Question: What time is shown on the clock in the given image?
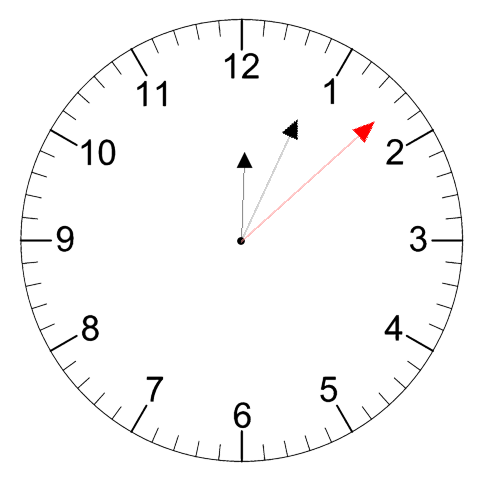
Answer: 12:04:08